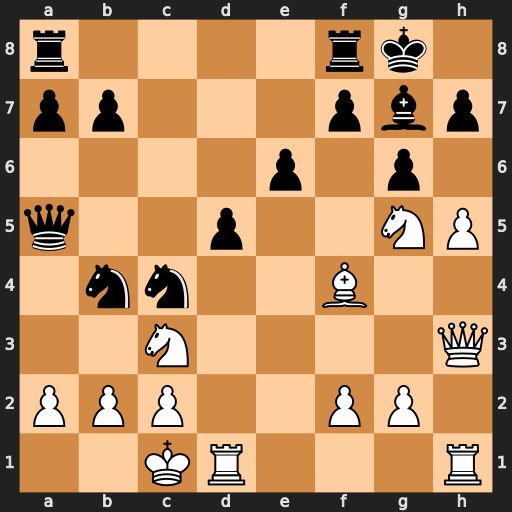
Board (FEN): r4rk1/pp3pbp/4p1p1/q2p2NP/1nn2B2/2N4Q/PPP2PP1/2KR3R
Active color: w
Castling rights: -
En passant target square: -
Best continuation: hxg6 h6 Nxf7 Nxa2+ Nxa2